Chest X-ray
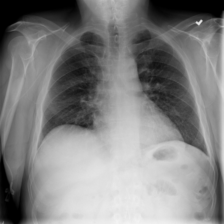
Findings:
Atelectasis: negative
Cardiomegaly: negative
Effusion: negative
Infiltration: negative
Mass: negative
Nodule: negative
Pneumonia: negative
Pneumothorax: negative
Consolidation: negative
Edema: negative
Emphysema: negative
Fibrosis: negative
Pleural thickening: negative
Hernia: negative